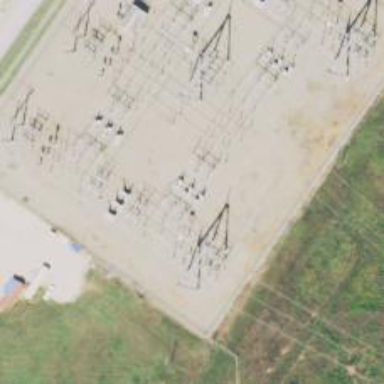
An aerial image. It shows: Switch used for power control.